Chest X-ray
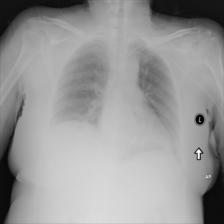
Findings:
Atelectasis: negative
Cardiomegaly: negative
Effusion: negative
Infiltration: negative
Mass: negative
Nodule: negative
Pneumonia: negative
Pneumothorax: negative
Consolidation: negative
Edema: negative
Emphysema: negative
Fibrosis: negative
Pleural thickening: negative
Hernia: negative